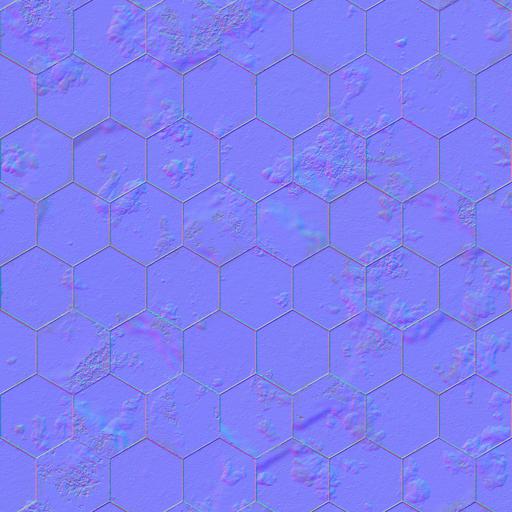
black interlocking paved pavement paving stones